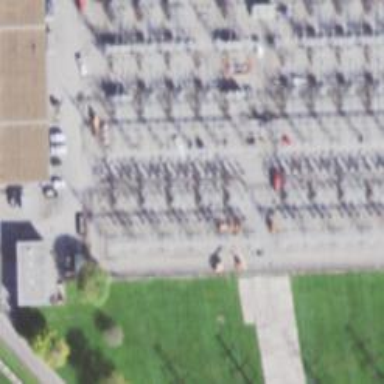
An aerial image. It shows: Switch for power supply.